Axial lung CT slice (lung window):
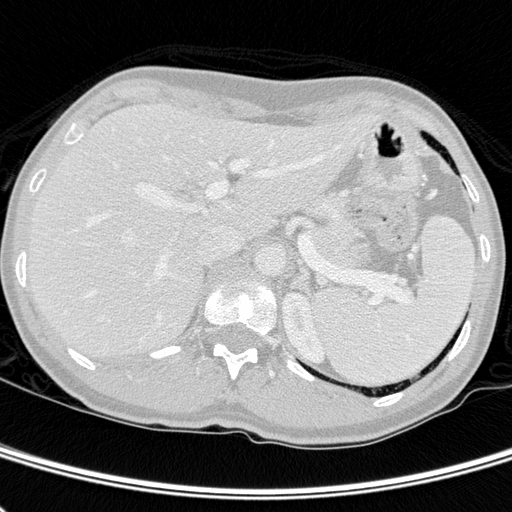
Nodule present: no